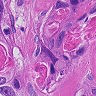
Metastatic tissue present: yes